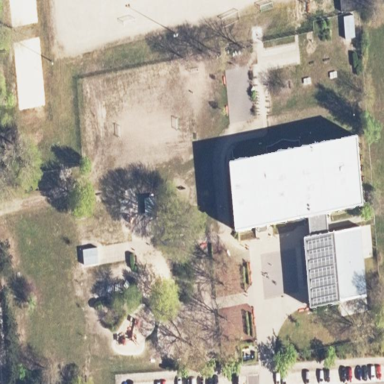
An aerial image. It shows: School.